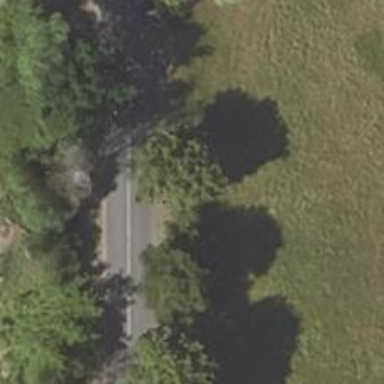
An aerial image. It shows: Row of deciduous broadleaved trees.